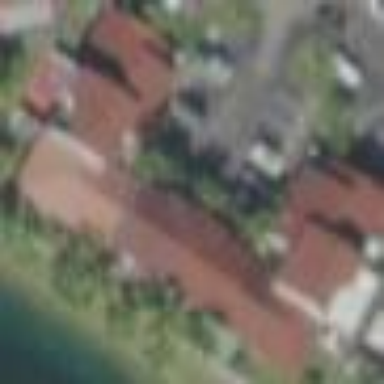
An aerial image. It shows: Terrace building.